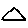
Label: triangle